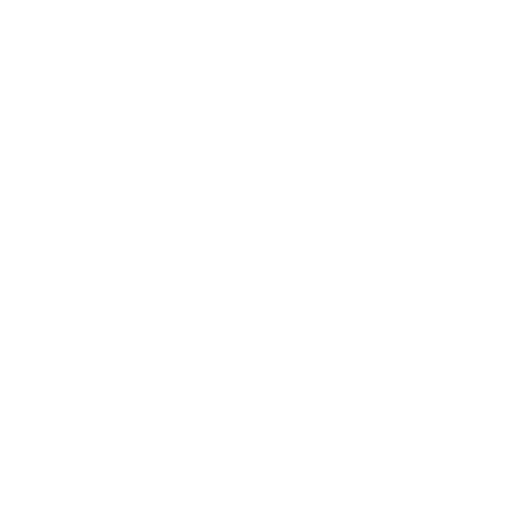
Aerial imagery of mountain in Nevada named Mount Helen containing only shrub